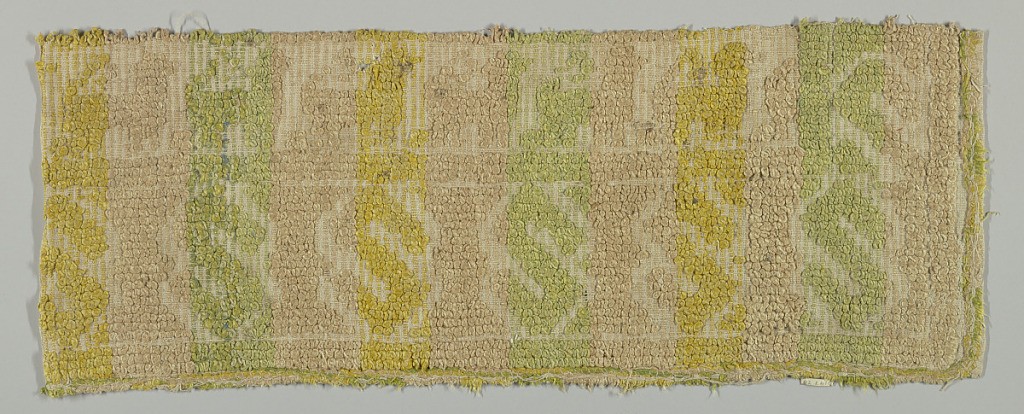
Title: Fragment of a cover
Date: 18th century
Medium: silk, cotton Technique: supplementary weft forming raised loops
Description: The weft loops form animals and 'S' shapes in green and yellow.